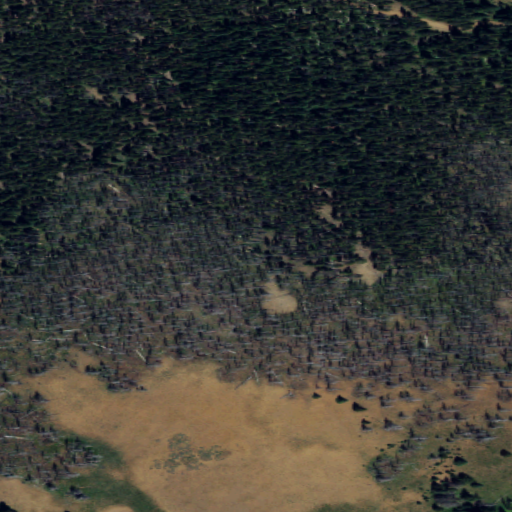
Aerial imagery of mountain in Washington named Table Mountain containing grassland, evergreen forest, and shrub